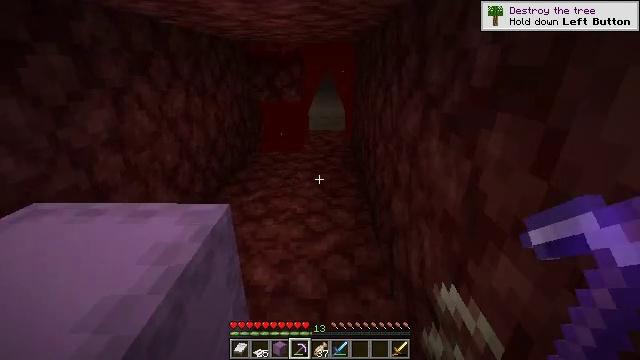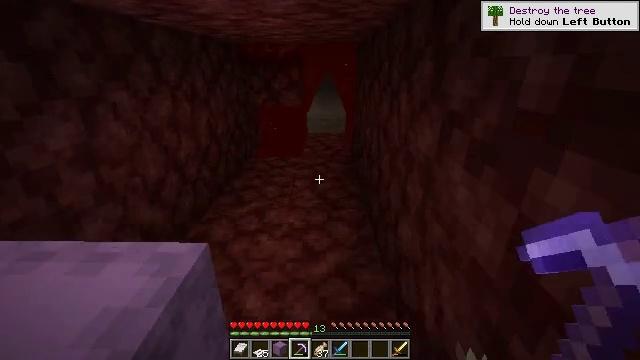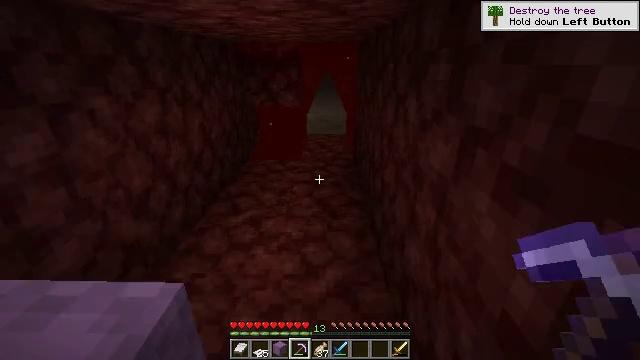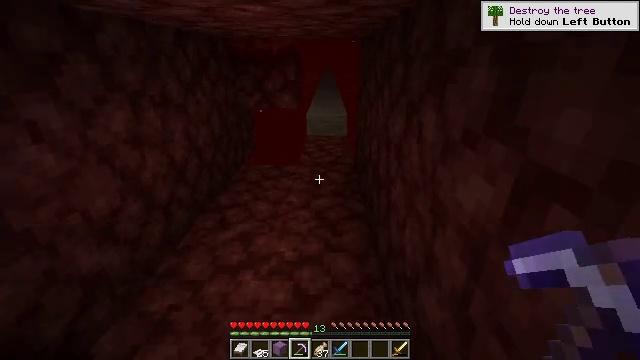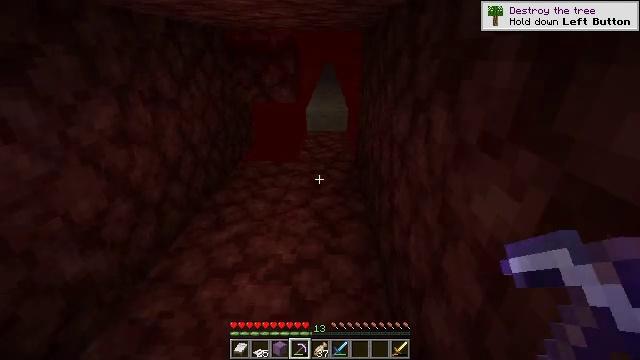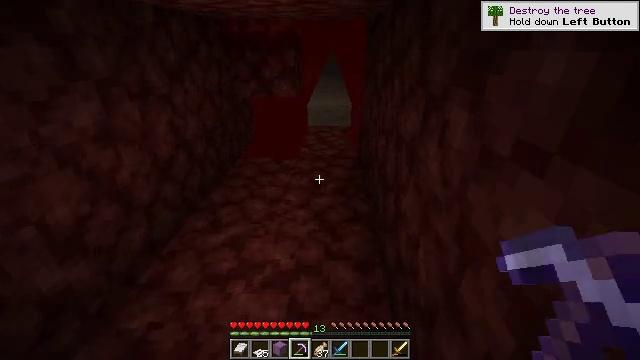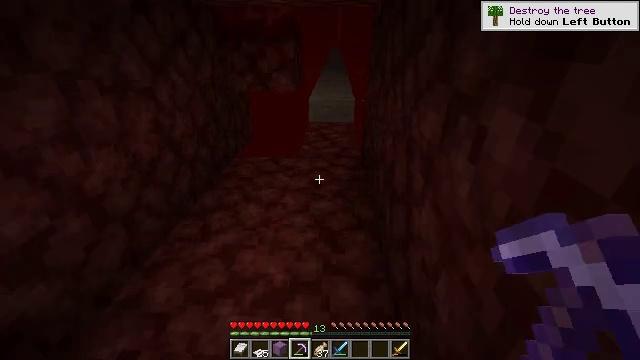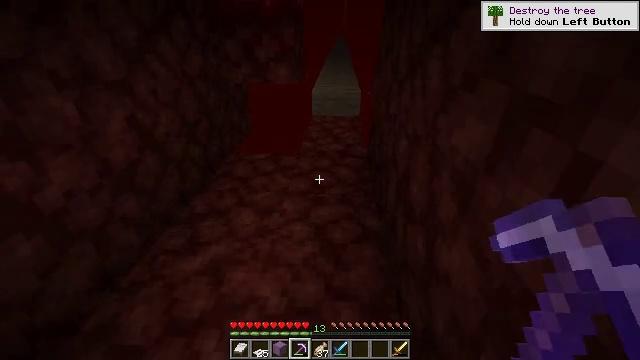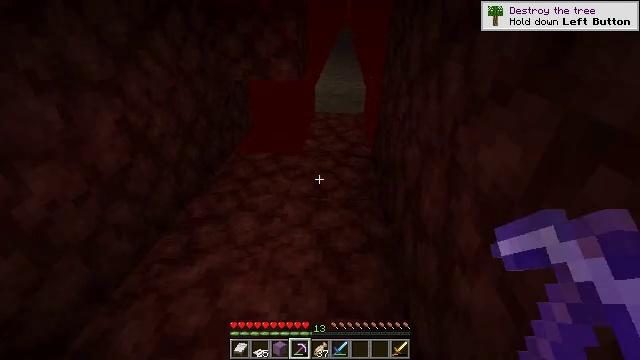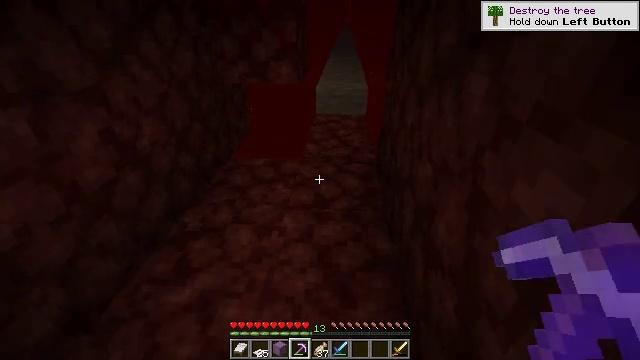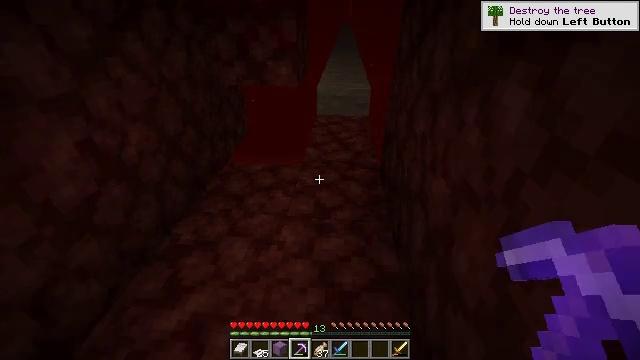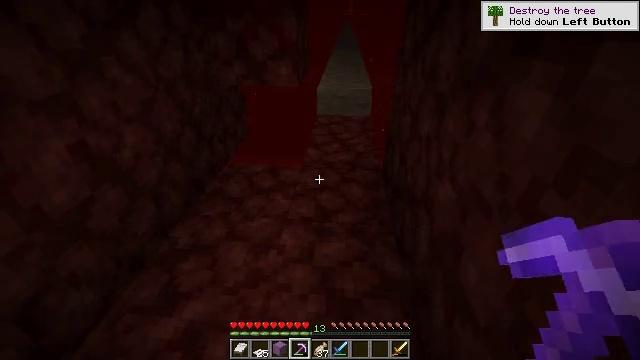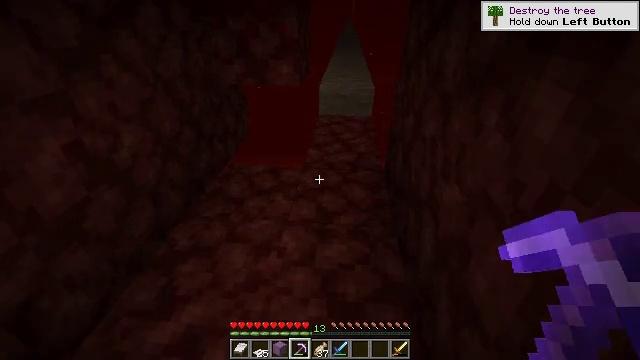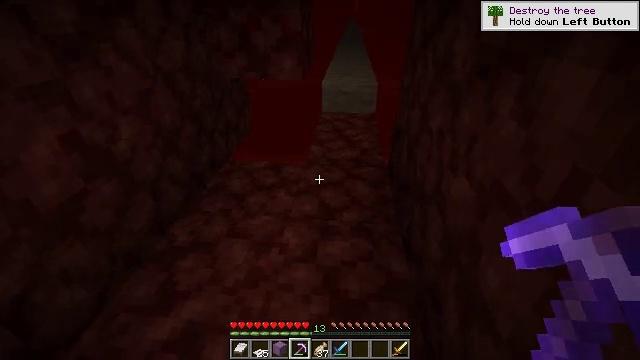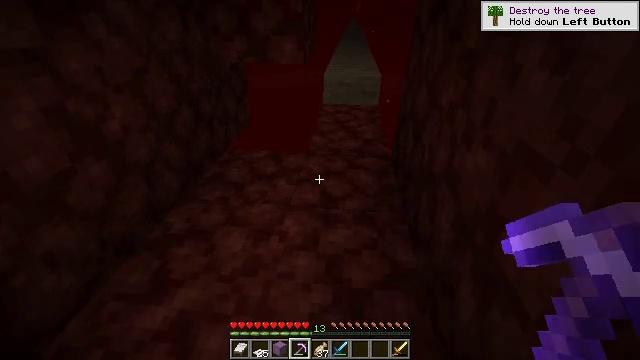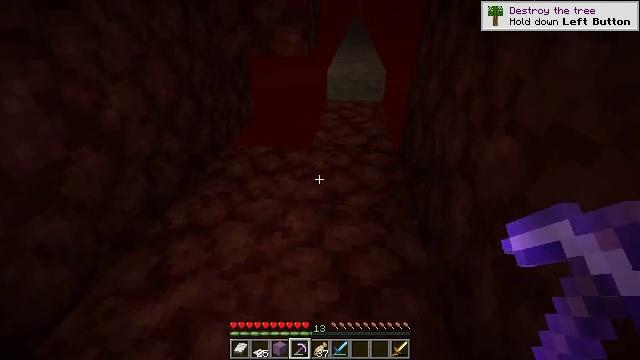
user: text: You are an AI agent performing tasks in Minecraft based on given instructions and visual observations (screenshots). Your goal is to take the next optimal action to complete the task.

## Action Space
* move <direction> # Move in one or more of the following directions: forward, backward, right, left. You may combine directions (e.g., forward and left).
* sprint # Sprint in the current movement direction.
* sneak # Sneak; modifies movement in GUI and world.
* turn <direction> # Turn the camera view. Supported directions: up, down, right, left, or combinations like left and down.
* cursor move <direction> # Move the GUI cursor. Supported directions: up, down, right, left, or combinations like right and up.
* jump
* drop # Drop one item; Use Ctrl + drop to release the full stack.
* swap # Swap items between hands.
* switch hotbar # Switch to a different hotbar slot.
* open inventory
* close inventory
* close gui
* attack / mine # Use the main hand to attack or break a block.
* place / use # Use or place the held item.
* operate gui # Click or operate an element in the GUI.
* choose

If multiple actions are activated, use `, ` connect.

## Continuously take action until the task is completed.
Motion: motion action
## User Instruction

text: Remove a golden sword from the inventory.
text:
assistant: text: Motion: move forward
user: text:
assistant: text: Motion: move forward
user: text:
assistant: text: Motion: move forward
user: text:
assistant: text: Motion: move forward, turn down
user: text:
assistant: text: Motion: move forward, turn down
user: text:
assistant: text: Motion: move forward, turn down
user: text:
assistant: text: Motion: move forward, turn down
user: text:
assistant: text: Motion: move forward, turn down
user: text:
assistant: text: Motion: move forward
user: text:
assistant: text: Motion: no_op
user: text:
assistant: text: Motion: no_op
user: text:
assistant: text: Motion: sneak
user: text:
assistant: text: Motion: sneak
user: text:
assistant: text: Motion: move forward and move left, sneak
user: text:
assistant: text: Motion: move forward and move left, sneak
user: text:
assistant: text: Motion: move forward and move left, sneak
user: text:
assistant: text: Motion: move forward and move left, sneak
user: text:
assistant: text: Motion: move forward and move left, sneak
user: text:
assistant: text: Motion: move forward and move left, sneak
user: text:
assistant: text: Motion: move forward, sneak
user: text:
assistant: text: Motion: move forward, sneak
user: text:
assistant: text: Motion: move forward, sneak
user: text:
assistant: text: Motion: move forward, sneak
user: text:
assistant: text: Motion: sneak
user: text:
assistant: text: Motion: sneak
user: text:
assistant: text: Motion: move forward and move left, sneak
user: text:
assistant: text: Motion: move forward and move left, sneak
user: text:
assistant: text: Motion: move forward and move left, sneak
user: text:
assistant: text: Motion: move forward and move left, sneak
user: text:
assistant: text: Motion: move forward and move left, sneak